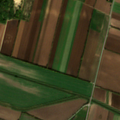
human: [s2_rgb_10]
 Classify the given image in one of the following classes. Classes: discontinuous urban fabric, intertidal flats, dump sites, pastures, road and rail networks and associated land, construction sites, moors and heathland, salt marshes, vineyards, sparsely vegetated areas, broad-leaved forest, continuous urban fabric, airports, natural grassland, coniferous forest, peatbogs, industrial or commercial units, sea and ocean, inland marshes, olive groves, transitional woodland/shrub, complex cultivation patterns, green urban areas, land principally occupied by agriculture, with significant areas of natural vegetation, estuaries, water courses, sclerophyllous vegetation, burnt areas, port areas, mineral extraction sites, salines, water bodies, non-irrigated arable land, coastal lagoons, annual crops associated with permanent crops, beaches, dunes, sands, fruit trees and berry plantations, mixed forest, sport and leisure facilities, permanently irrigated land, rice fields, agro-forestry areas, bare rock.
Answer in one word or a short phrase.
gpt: mineral extraction sites, non-irrigated arable land